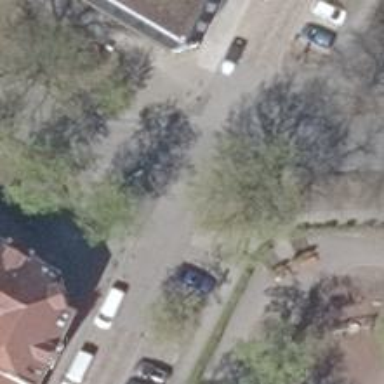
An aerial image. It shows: Residential road with parallel on-street parking on the left side and diagonal street side parking on the right side.